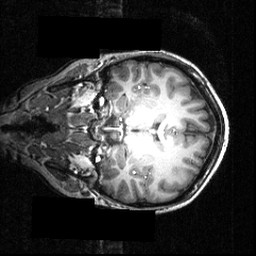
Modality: T1w
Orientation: coronal
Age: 22
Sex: female
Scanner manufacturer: siemens
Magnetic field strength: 3.951 T
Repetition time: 1.5 s
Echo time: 0.00335 s